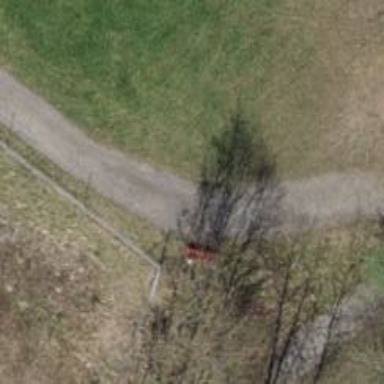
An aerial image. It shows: Bench.